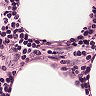
Metastatic tissue present: no